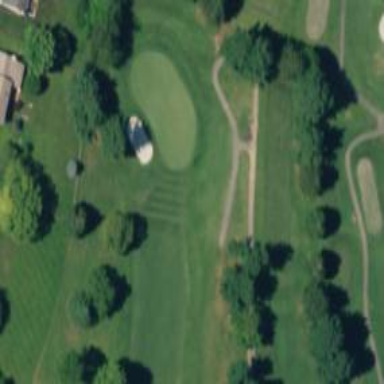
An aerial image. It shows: Path used for both walking and golf.